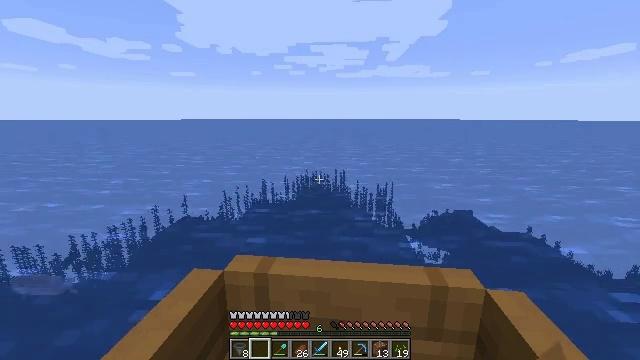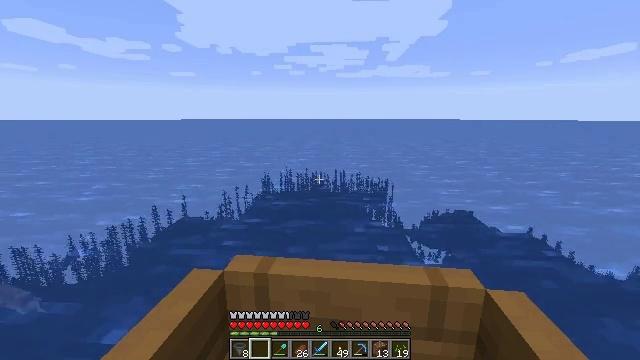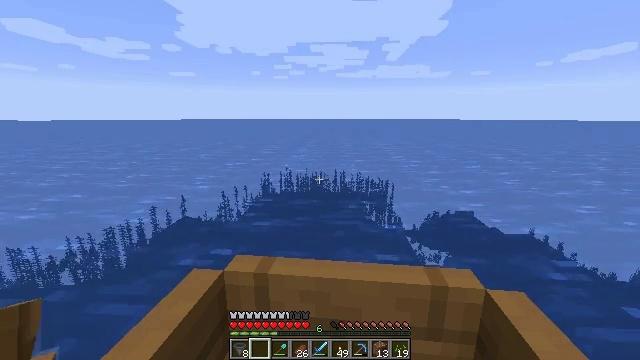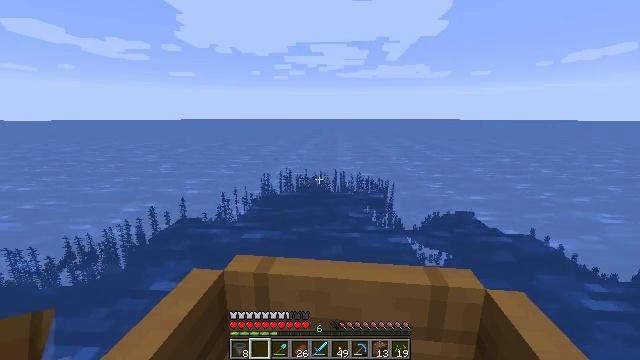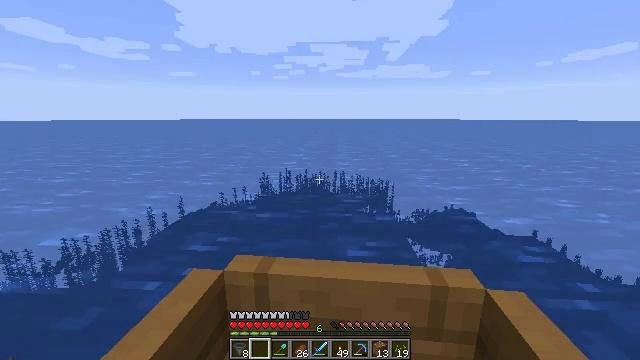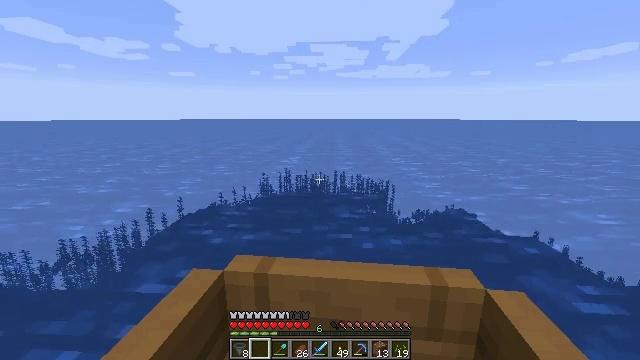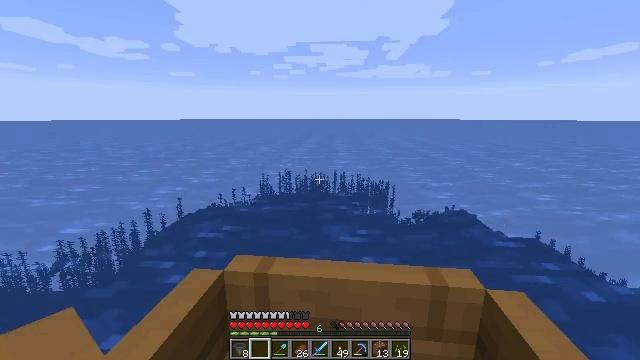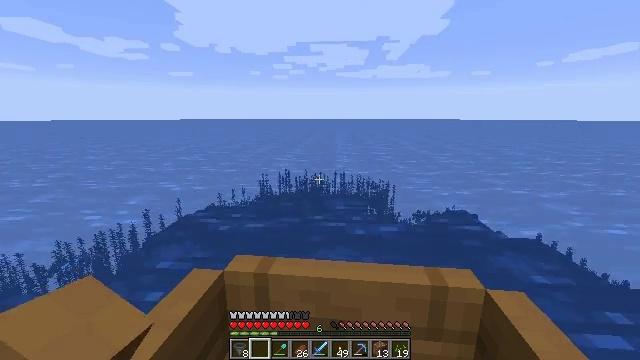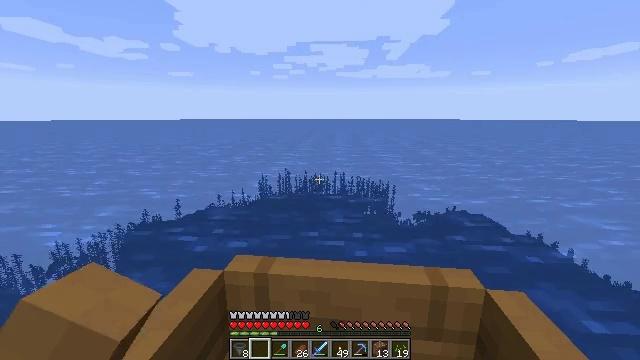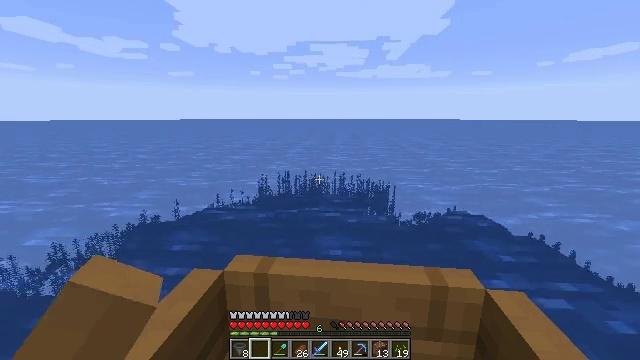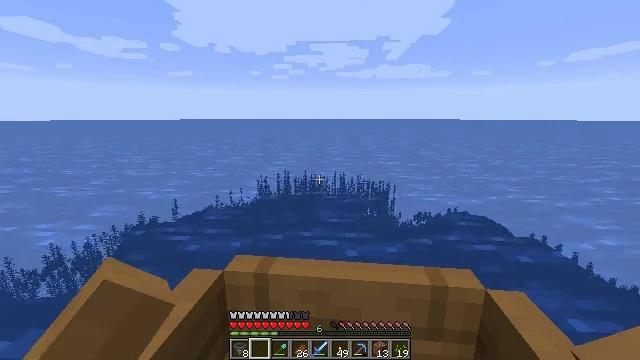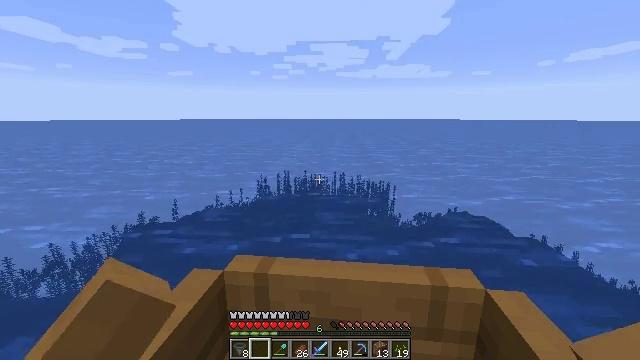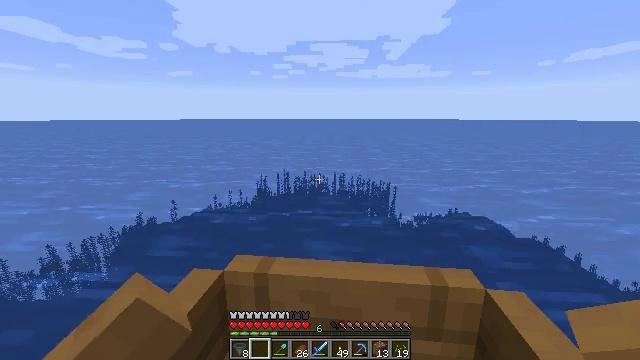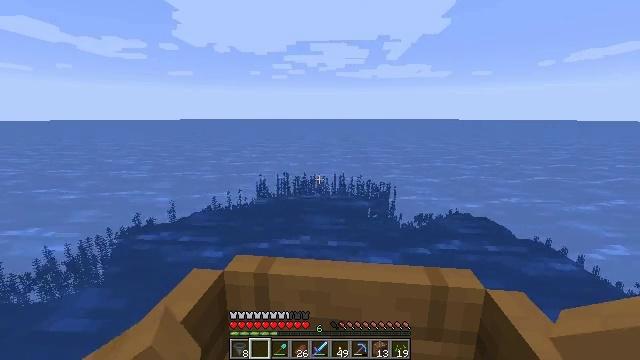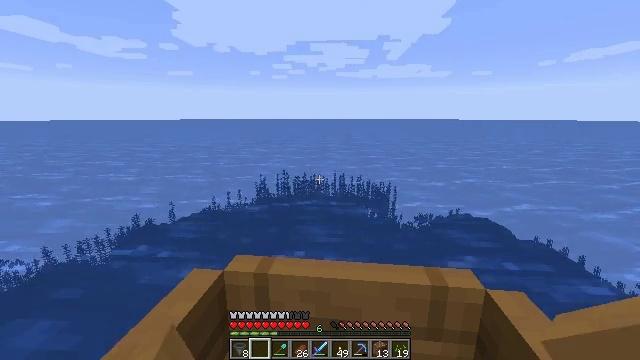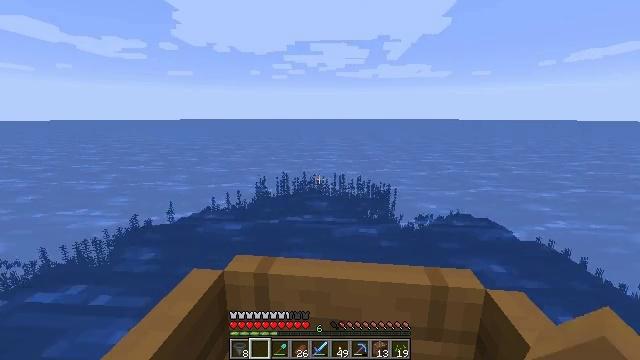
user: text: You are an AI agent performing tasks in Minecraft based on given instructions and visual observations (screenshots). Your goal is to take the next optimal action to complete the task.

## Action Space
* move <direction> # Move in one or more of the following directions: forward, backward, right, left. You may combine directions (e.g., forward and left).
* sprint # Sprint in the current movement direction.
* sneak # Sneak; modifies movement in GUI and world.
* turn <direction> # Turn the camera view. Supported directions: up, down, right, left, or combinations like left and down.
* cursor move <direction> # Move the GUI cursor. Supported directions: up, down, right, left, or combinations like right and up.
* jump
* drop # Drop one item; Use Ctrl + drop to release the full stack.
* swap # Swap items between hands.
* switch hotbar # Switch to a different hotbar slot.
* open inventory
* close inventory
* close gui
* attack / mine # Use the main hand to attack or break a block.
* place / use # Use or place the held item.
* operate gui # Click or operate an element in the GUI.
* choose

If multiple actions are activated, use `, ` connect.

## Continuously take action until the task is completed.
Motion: motion action
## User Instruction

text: Mine cactus from the desert.
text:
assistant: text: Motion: move forward
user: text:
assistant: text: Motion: move forward
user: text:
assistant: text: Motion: move forward
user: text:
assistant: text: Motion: move forward
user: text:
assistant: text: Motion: move forward
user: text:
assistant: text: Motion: move forward
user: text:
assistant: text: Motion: move forward
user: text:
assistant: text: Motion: move forward
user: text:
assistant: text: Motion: move forward
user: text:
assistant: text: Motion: move forward
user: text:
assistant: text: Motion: move forward
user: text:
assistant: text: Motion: move forward
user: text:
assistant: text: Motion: move forward
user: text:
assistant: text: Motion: move forward
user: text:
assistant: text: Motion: move forward
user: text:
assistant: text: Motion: move forward
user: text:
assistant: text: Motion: move forward
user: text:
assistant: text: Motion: move forward
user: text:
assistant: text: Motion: move forward
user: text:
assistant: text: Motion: move forward
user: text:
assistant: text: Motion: move forward
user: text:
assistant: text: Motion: move forward
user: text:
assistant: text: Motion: move forward
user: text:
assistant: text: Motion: move forward
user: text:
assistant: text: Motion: move forward
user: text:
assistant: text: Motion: move forward
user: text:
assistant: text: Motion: move forward
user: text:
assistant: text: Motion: move forward
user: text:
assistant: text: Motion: move forward
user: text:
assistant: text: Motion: move forward